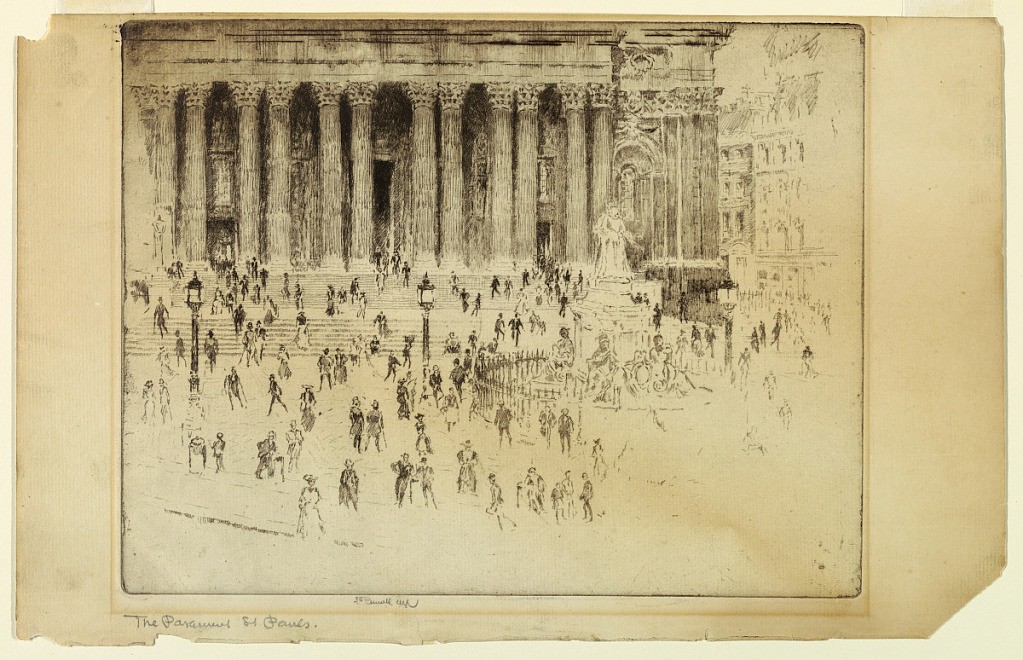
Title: St. Paul's Pavement
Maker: Joseph Pennell, American, active England, 1857–1926
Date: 1905
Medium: Etching in black ink on laid paper
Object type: Print
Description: Large area with many figures before St. Paul's portico, seen in the background.